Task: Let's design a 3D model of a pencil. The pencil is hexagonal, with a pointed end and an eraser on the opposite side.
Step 12:
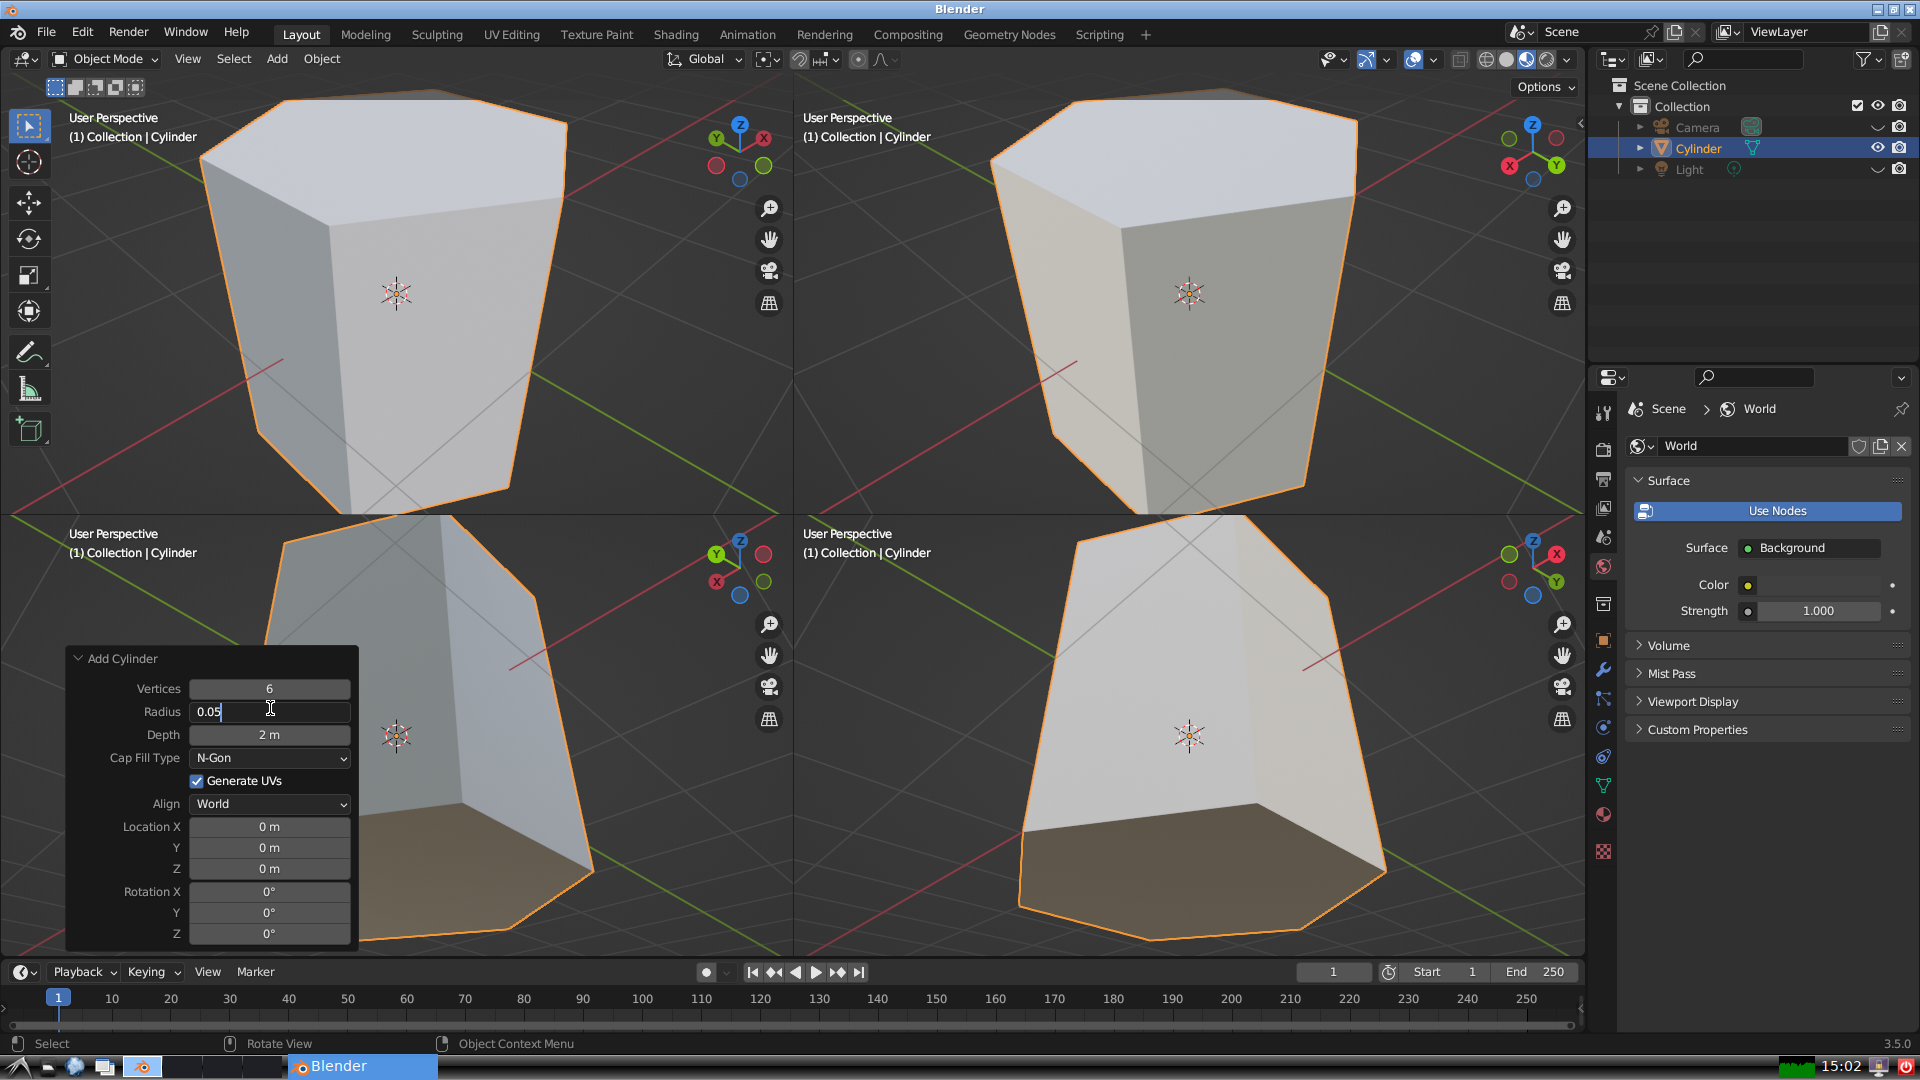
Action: {"key_press": ['Return']}